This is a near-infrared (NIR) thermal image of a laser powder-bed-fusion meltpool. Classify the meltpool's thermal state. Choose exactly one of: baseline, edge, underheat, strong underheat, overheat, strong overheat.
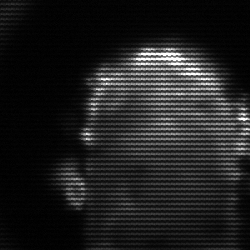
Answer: baseline